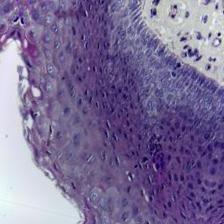
Diagnosis: Normal